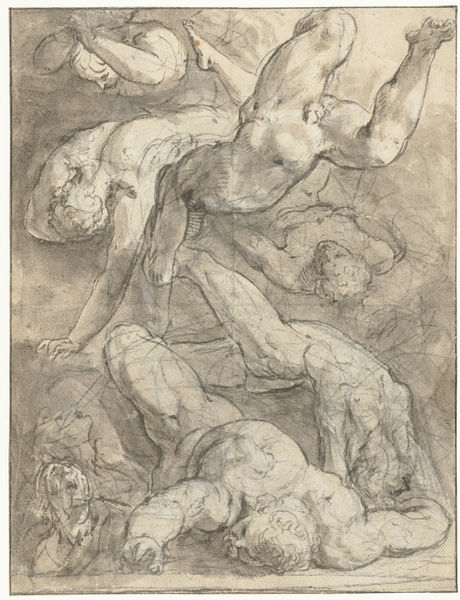
Titel: Val der verdoemden of giganten
Standort: Amsterdam
Institution: Rijksmuseum
Schlagwörter: gott, nackt, männer, locken, fliegen, engel, muskeln, religion, kunst, verschlungen, trainiertr